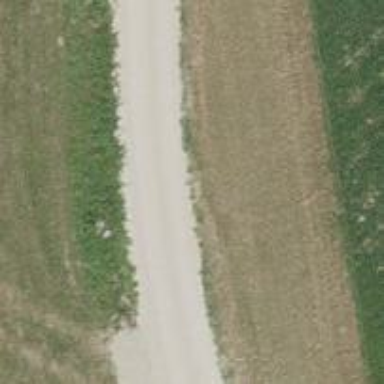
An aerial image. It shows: Track with compacted grade2 surface.